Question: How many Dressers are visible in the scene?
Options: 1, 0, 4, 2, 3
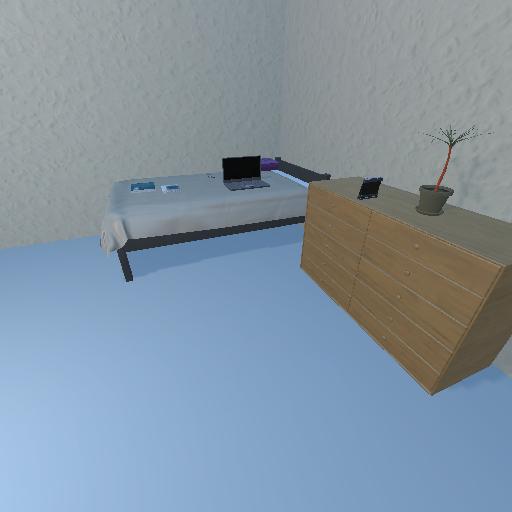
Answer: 1